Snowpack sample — Loveland Pass, Silver Plume, Colorado, USA (2/11/26, 12:00 PM MST)
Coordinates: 39.663, -105.886
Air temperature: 35 °F
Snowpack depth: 82 cm
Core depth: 30 cm
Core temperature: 28.4 °F
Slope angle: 13°, slope face: 12°
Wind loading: high
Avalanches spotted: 1
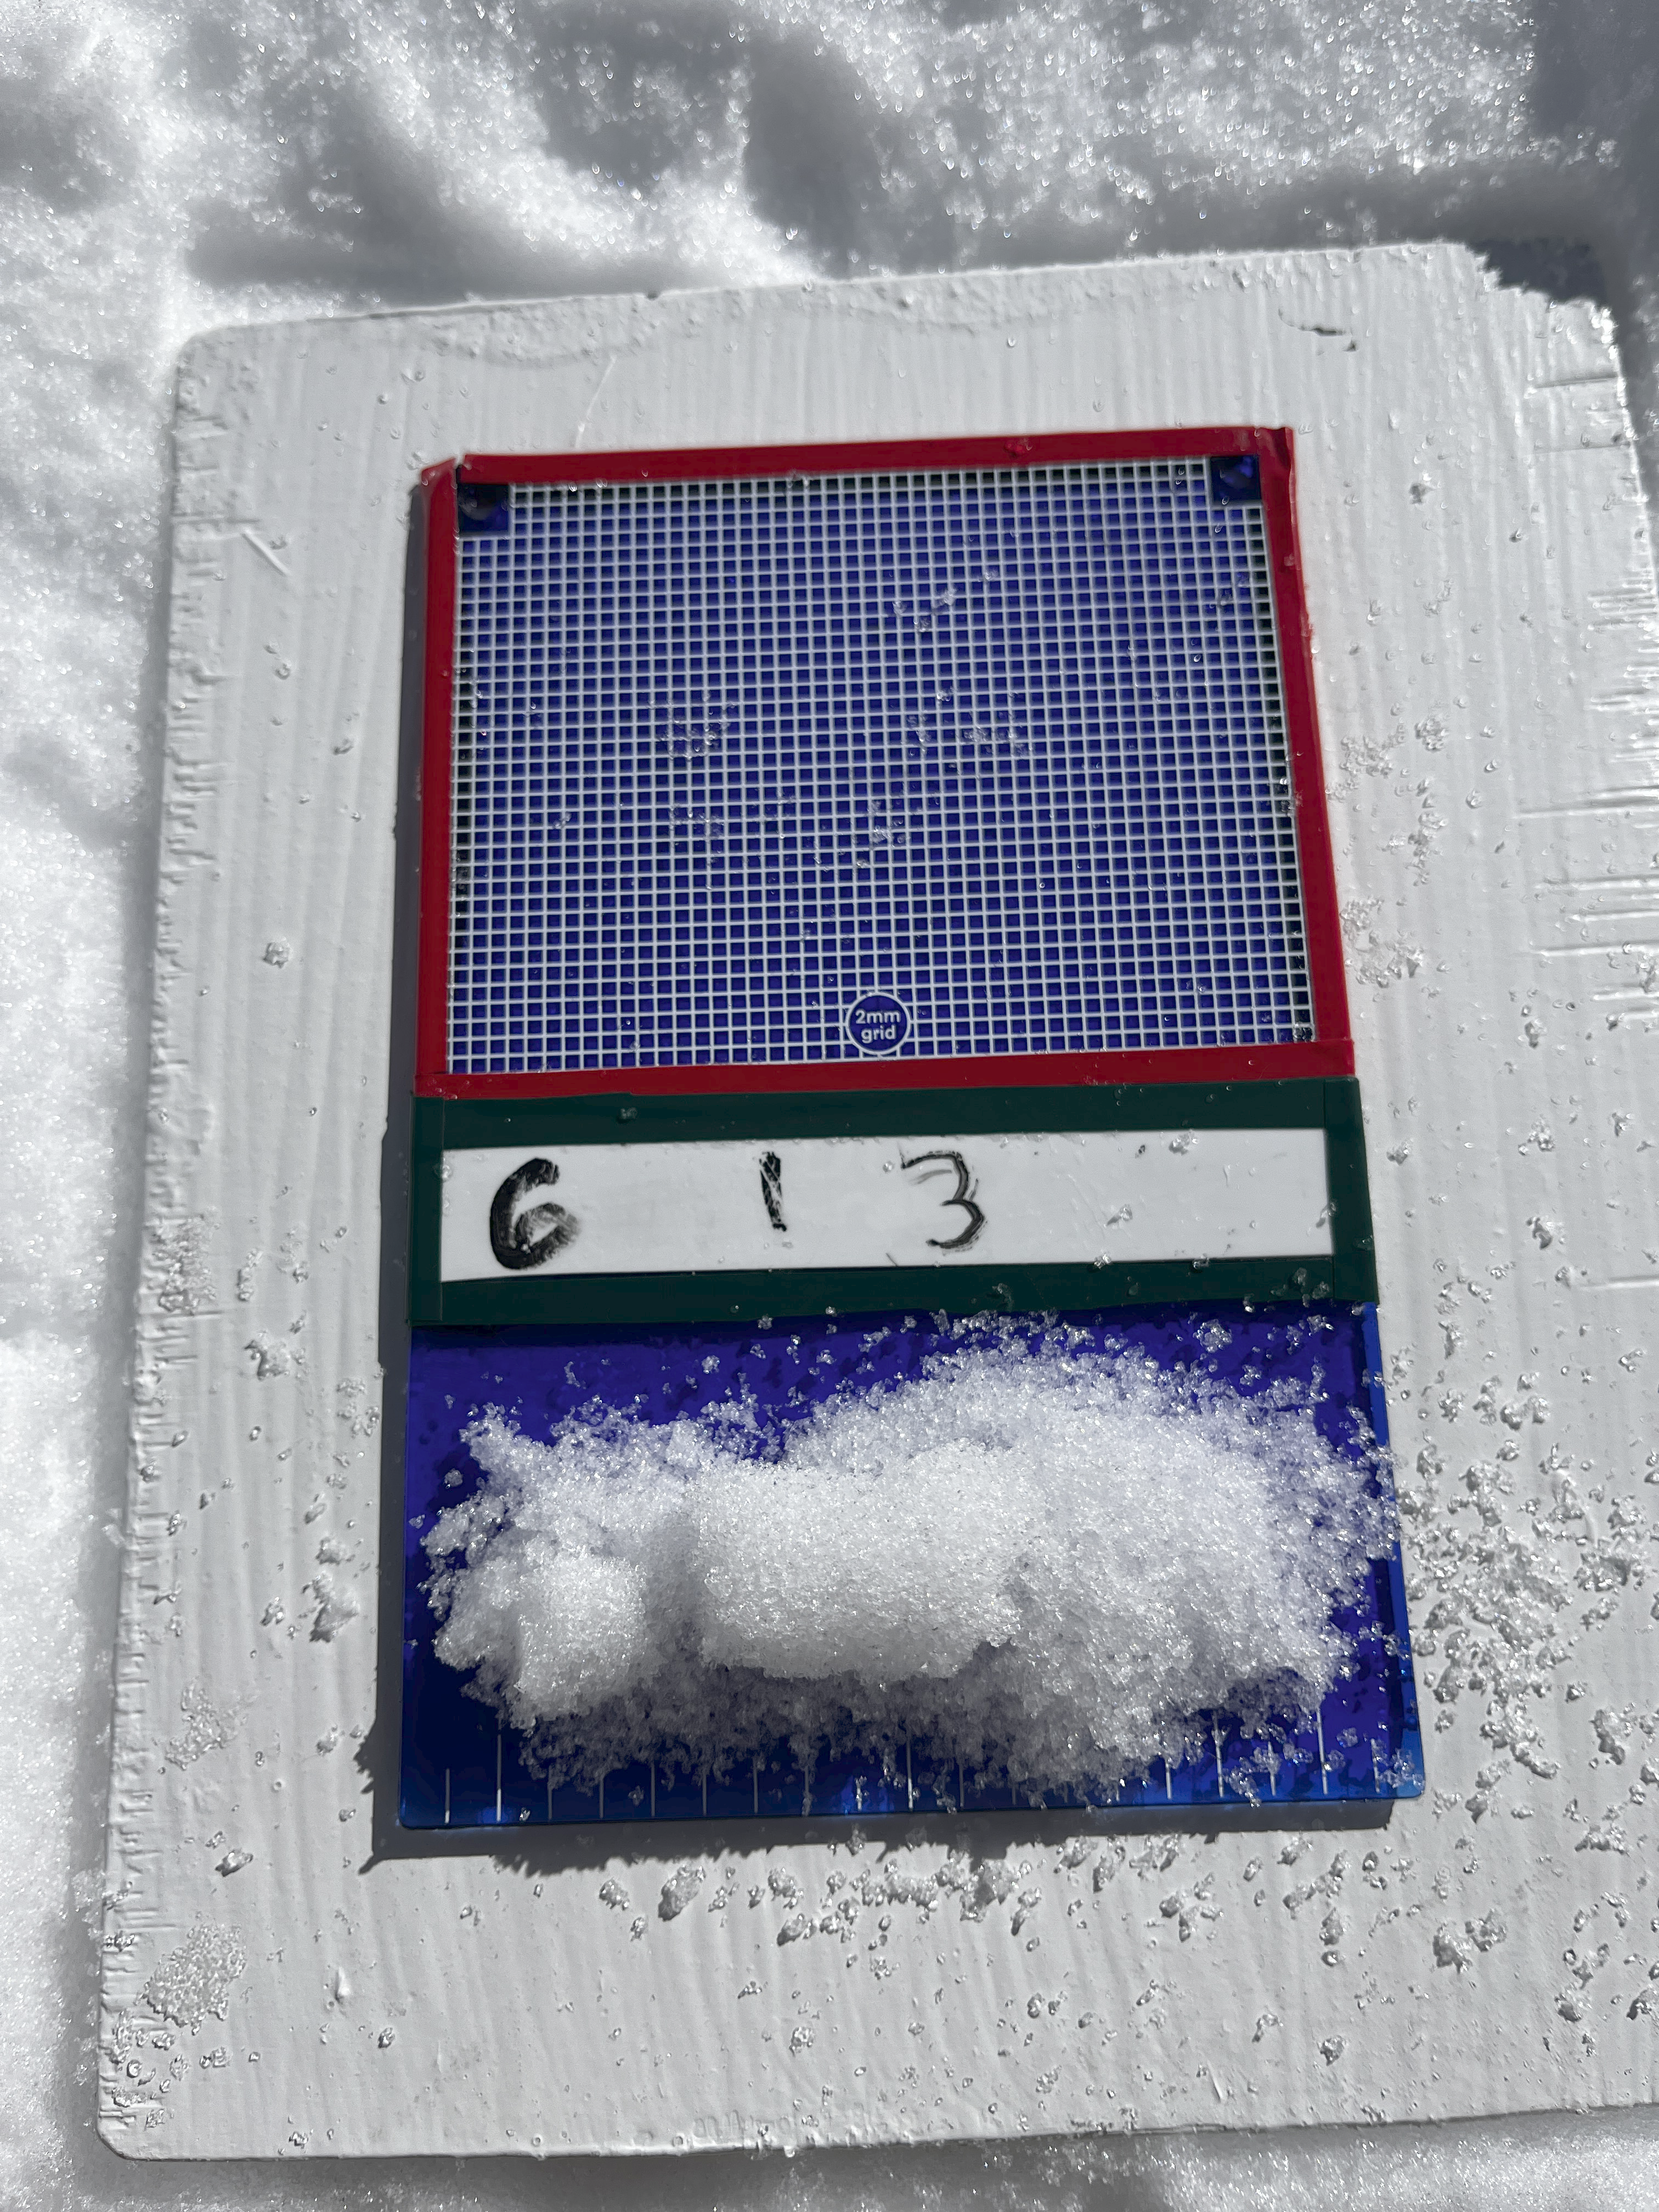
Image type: crystal_card
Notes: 1 small avalanche spotted on the north side of the bowl, lots of wind loading